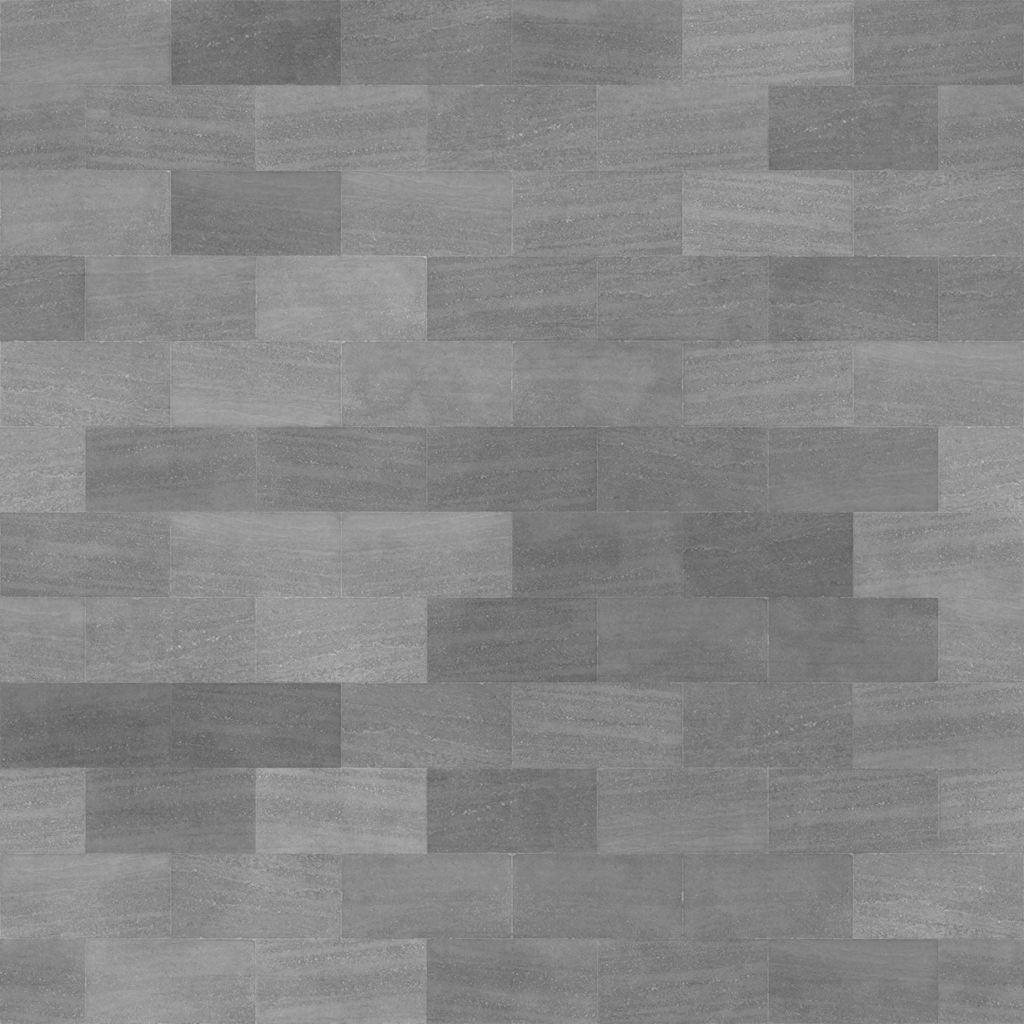
Texture map type: Roughness